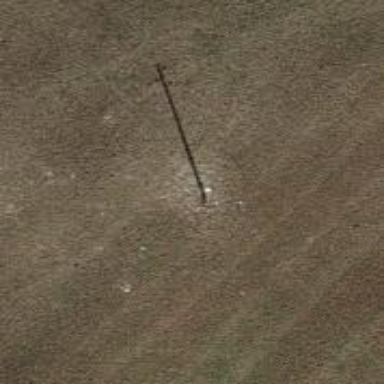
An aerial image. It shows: Power pole.